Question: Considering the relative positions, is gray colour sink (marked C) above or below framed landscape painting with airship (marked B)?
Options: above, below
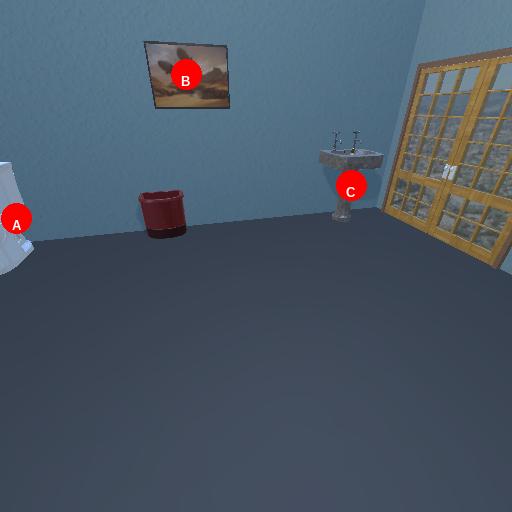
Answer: above